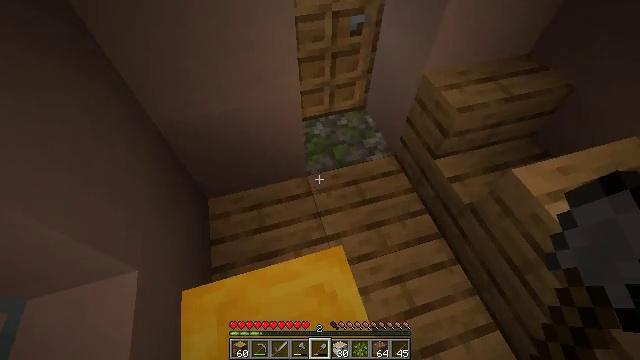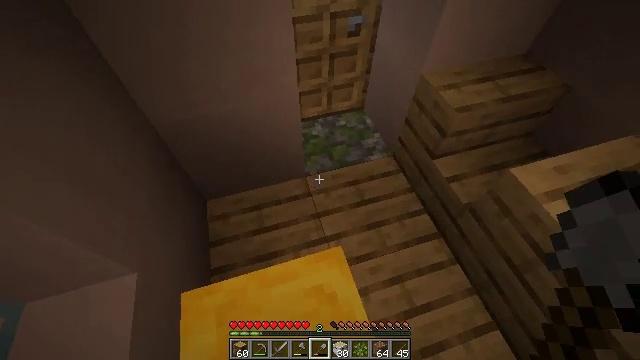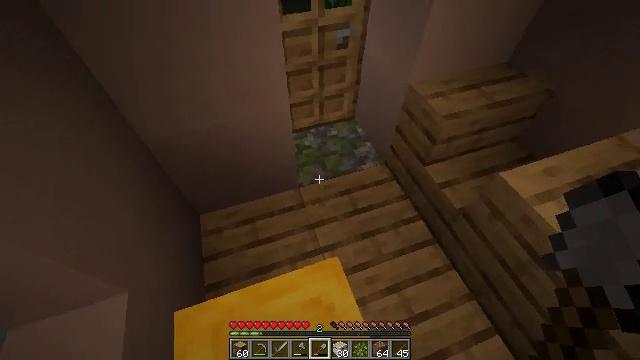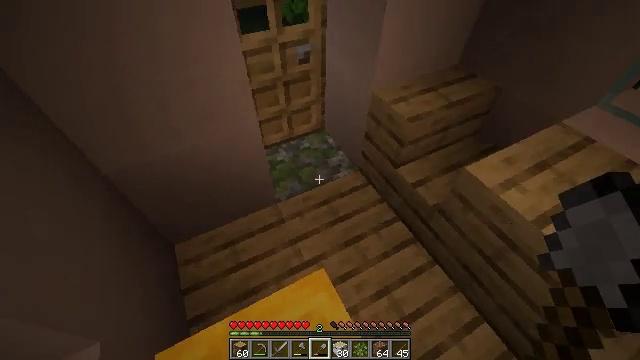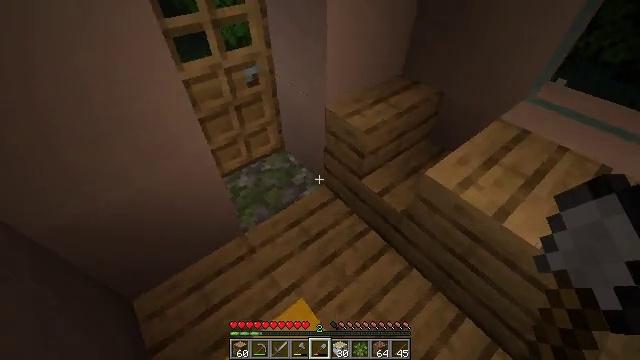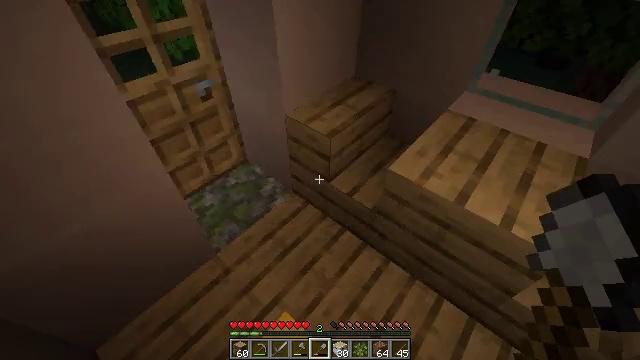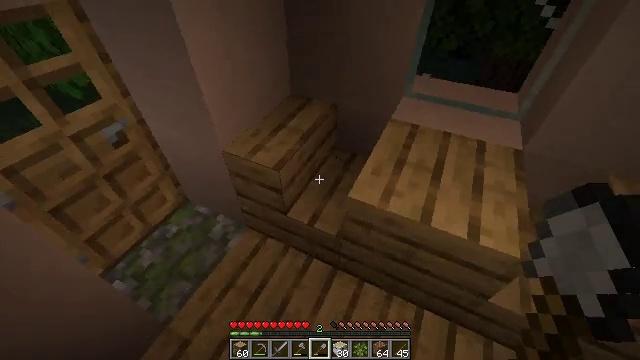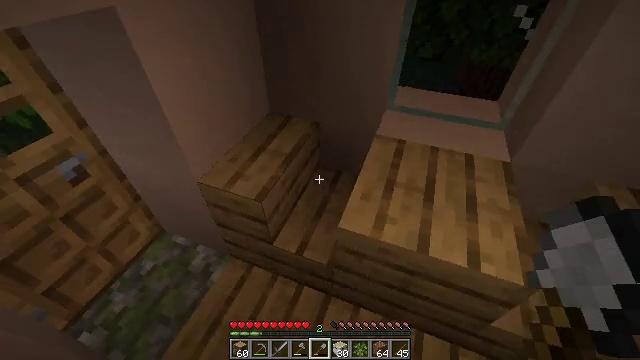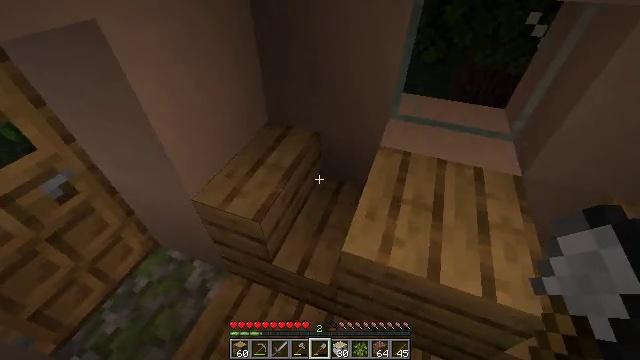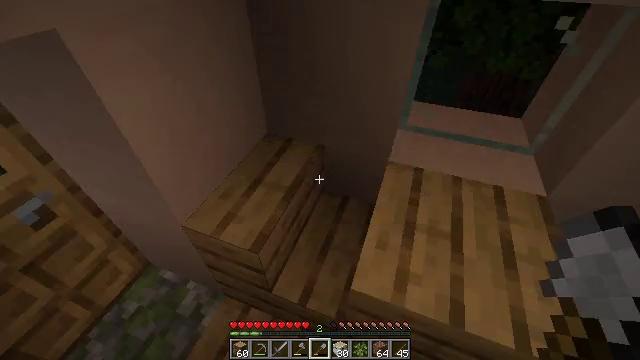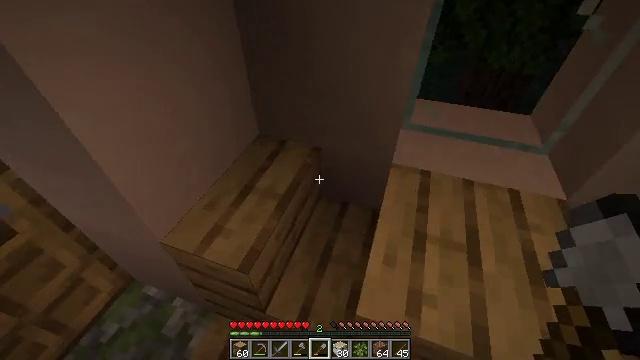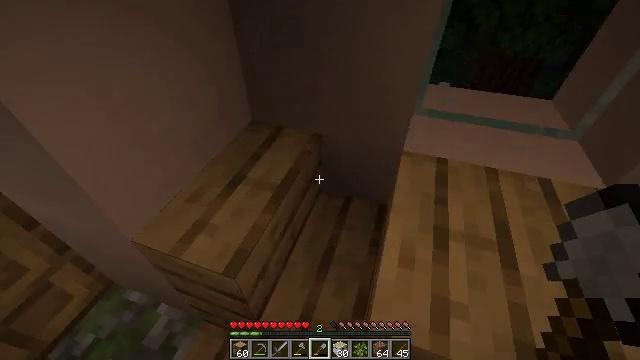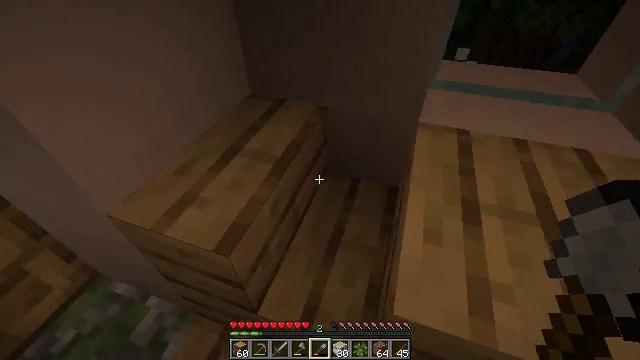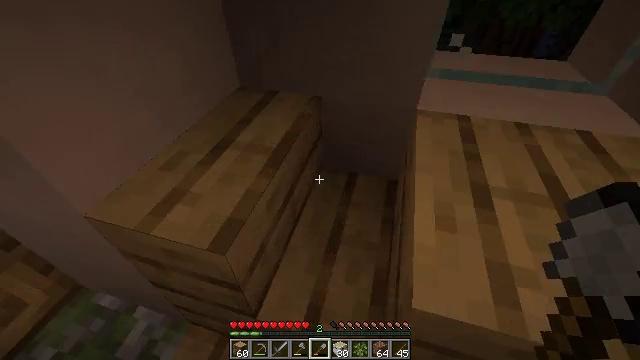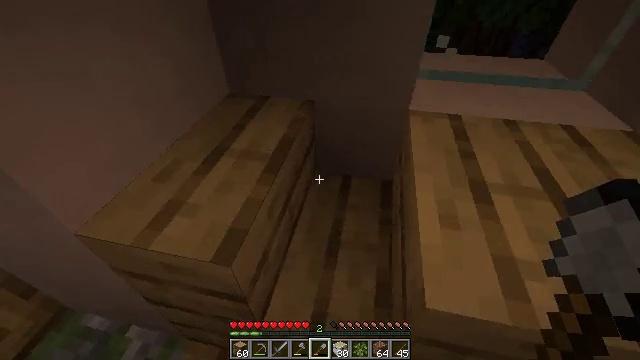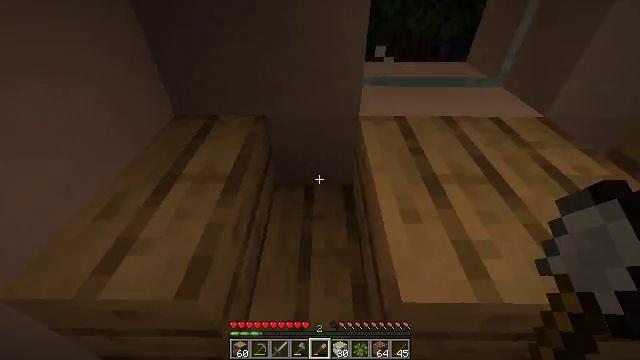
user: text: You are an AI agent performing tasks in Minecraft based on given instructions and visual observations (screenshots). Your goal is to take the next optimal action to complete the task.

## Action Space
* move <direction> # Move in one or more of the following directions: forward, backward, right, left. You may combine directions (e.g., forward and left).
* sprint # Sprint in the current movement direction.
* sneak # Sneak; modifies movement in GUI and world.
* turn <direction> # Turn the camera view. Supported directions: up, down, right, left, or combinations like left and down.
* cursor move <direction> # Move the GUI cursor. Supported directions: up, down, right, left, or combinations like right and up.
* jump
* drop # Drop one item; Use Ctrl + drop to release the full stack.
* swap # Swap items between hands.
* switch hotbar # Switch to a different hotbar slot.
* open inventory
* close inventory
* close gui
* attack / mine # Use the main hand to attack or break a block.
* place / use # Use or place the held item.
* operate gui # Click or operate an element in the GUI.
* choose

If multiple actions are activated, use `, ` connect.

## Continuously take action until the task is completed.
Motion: motion action
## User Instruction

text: Mine the yellow bed to pick it up.
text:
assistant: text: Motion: no_op
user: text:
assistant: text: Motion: turn right and up
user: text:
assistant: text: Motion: turn right and up
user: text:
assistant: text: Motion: move forward, turn right and up
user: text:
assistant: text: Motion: move forward, turn right and up
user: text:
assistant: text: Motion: move forward, turn right and up
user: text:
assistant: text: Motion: move forward, turn right and up
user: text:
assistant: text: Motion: move forward
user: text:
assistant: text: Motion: move forward
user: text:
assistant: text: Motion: move forward, turn right
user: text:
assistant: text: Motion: no_op
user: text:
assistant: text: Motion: no_op
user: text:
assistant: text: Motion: turn right
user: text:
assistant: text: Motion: turn right
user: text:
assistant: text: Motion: turn right and up
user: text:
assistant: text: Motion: turn right and up
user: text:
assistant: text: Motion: turn right and up
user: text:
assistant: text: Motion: turn right and up
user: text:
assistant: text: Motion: turn right and up
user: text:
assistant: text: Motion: turn right and up
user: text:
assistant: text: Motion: turn right and up
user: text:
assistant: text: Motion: no_op
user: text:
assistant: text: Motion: no_op
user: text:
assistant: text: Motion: no_op
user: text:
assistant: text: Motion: no_op
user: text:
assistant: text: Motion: no_op
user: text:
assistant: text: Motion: turn right
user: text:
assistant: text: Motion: turn right
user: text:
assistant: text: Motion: turn right and down
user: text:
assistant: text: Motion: turn right and down